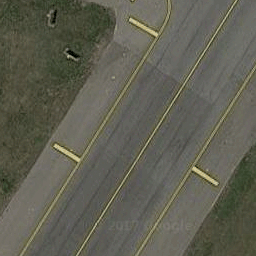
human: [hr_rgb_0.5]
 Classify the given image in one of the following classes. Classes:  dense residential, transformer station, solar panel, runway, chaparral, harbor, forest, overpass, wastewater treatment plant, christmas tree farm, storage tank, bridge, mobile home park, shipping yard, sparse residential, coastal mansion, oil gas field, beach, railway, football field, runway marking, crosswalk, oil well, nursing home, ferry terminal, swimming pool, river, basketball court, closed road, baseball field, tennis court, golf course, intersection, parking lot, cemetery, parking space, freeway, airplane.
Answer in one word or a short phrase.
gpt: runway marking